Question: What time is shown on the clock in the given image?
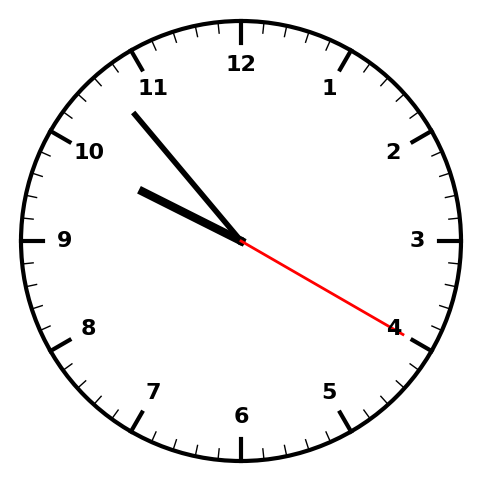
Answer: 09:53:20